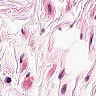
Metastatic tissue present: no